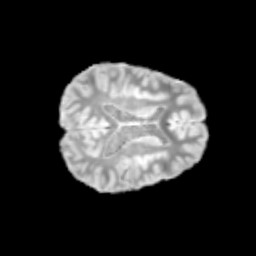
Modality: T2w
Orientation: axial
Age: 11
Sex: male
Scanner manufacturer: siemens
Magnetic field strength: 3 T
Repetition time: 3.8 s
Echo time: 0.07 s